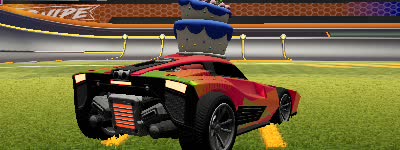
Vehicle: breakout